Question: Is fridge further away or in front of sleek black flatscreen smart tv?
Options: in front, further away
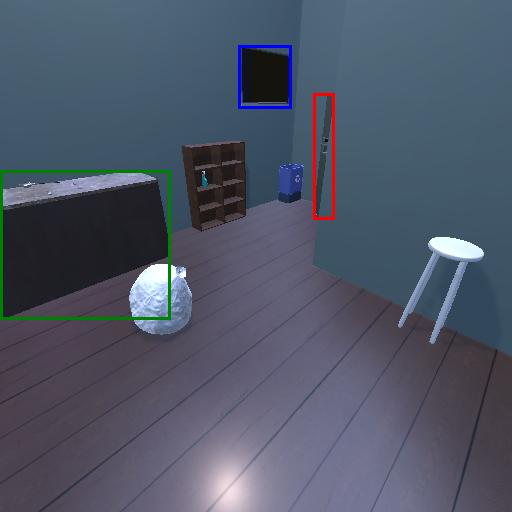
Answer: in front